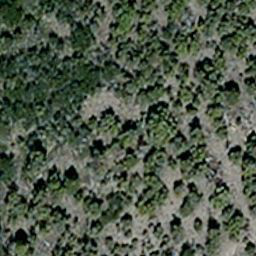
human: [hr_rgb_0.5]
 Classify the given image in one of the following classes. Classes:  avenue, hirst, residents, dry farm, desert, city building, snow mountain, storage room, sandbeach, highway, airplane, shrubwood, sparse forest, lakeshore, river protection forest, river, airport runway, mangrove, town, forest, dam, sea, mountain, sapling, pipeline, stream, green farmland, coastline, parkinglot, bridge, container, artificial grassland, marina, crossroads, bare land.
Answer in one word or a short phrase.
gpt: sparse forest